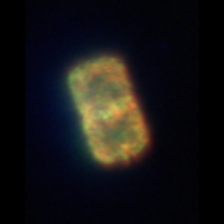
Taxon: Lauderia_Hemiaulus
Group: Diatoms